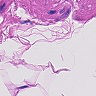
Metastatic tissue present: no